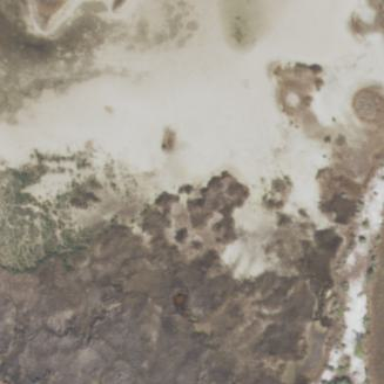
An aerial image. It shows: Sandy area in nature.